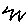
Label: zigzag